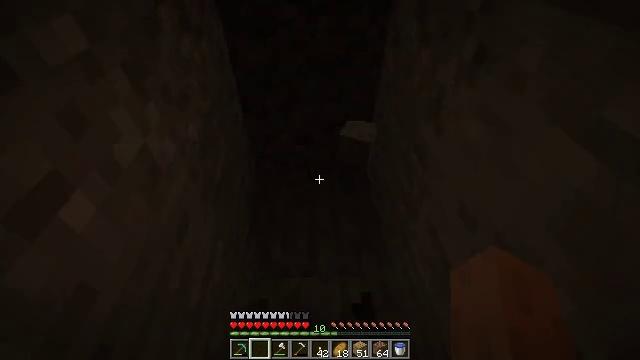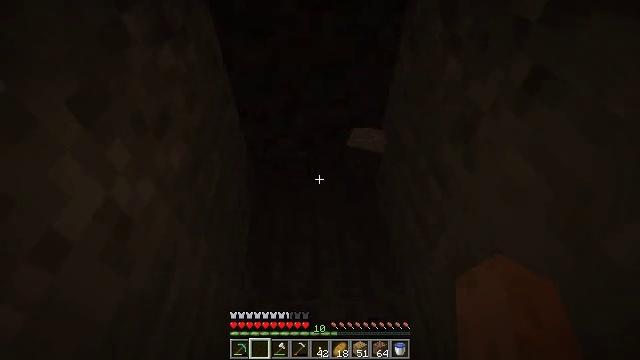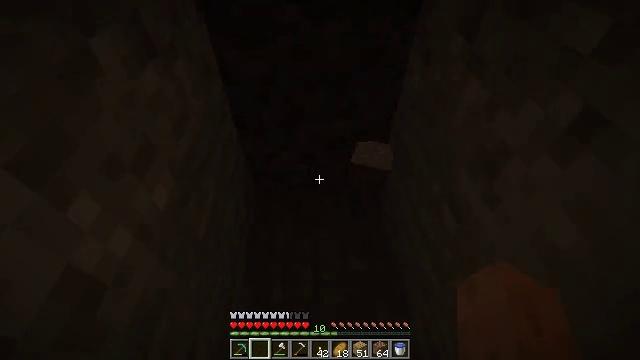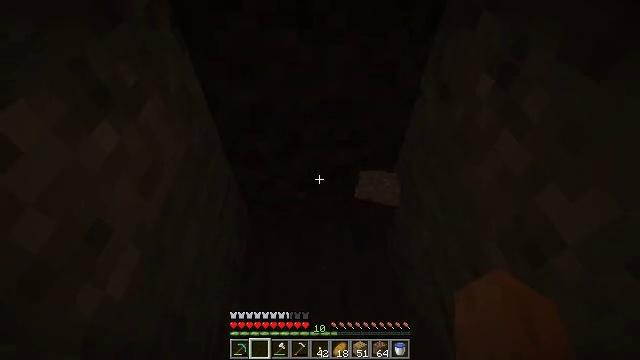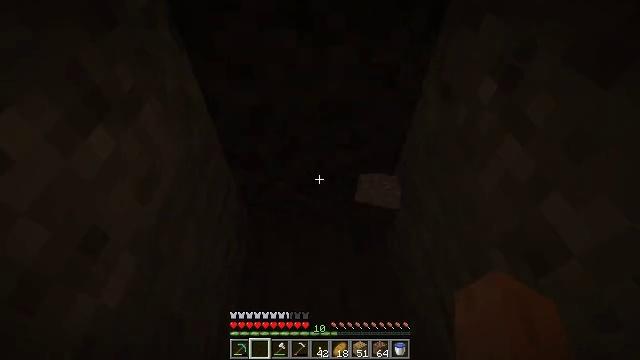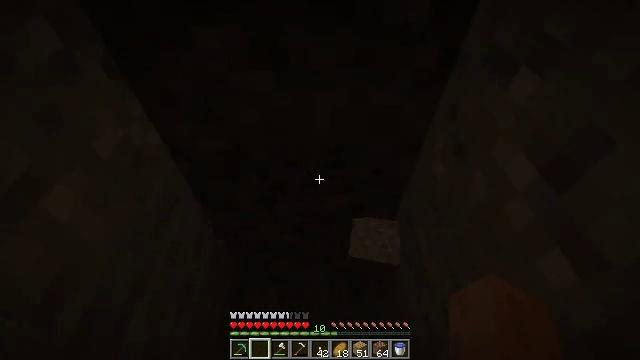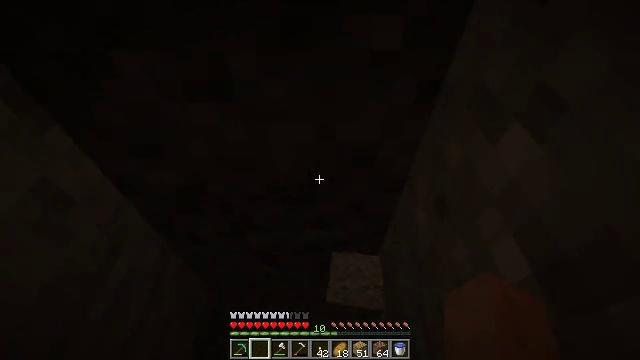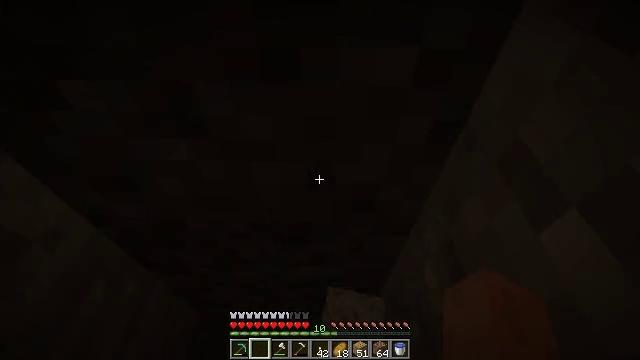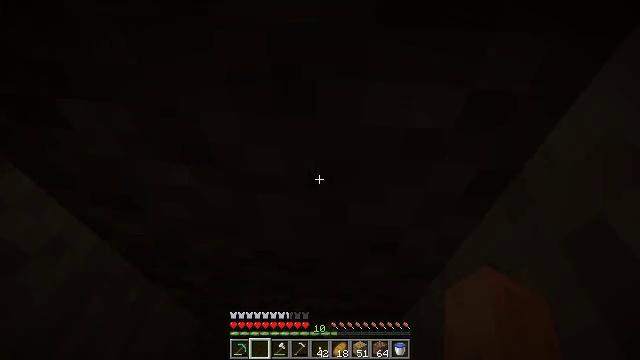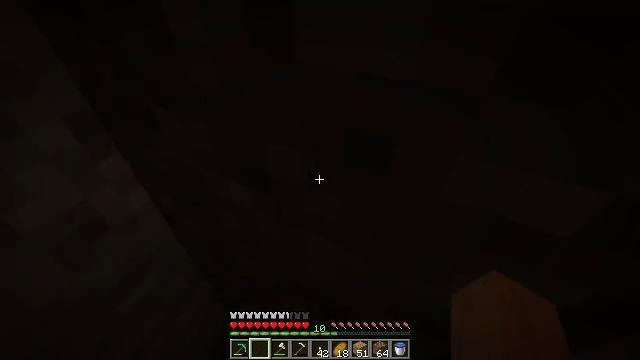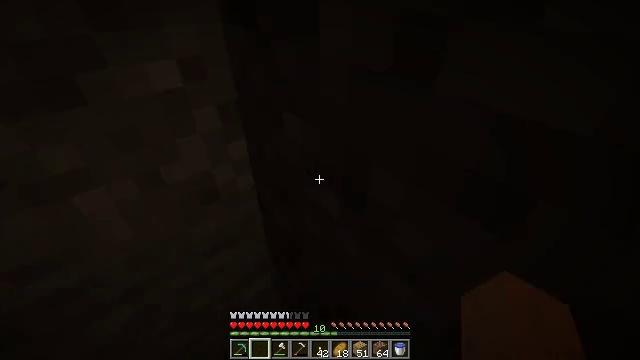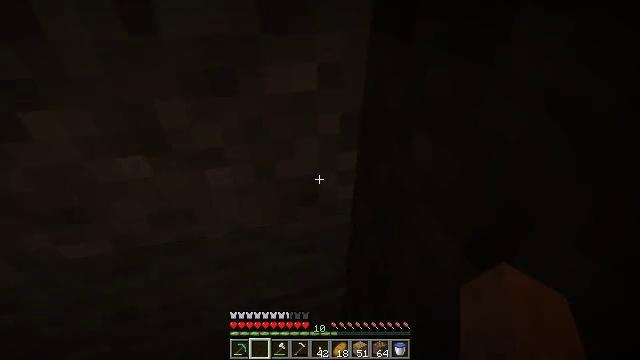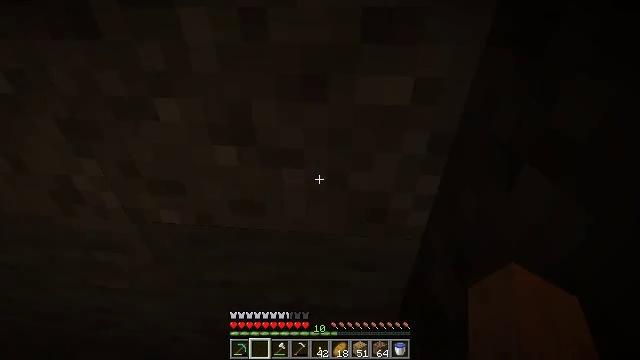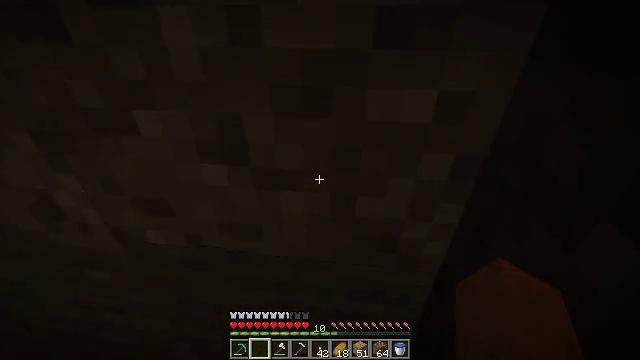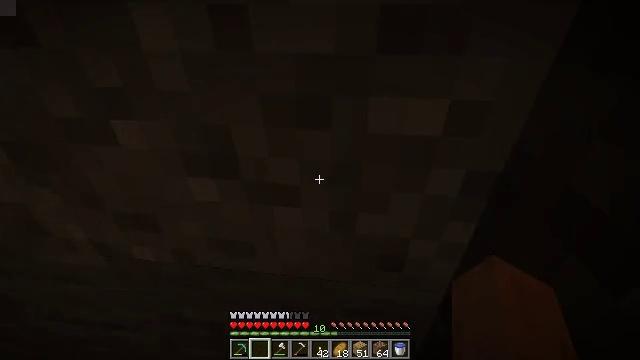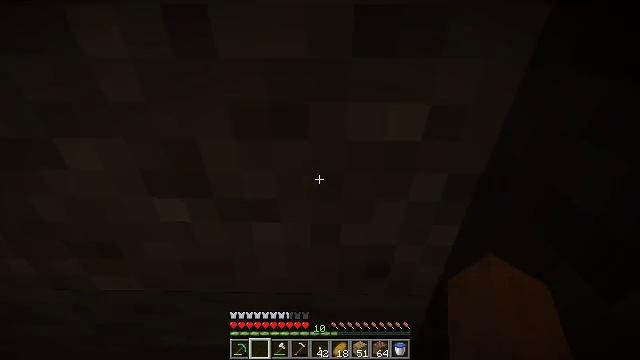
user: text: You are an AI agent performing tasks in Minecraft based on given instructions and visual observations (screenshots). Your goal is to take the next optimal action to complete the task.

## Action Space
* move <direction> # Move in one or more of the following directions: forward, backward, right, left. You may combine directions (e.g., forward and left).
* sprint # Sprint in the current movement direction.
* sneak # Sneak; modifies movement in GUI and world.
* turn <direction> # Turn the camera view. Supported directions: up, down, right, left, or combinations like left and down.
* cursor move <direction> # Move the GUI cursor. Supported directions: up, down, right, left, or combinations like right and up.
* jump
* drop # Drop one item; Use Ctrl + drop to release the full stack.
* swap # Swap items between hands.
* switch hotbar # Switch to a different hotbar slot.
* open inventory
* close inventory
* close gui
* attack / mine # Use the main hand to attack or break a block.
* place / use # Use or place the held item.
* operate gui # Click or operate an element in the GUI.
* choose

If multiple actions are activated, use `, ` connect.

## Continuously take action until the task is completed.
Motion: motion action
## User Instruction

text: Collect gravel for your inventory.
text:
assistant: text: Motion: move forward, turn down
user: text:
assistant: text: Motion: move forward
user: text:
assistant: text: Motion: move forward
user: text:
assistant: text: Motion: move forward
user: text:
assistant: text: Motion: move forward and move right
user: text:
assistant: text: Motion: move forward and move right, turn left
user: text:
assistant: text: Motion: move forward and move right, turn left
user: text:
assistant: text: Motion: move forward and move right, turn left and up
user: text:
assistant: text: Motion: move forward and move right, turn left and up
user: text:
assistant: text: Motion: move forward and move right, turn left and up
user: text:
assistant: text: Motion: move forward and move right, turn left and up
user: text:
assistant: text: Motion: move forward and move right, turn left and up
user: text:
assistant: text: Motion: move right, turn left
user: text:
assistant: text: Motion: no_op
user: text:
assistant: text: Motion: turn right
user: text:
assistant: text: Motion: turn right, switch to hotbar 1
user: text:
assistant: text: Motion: turn right and down, switch to hotbar 1
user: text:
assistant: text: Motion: turn right, switch to hotbar 1
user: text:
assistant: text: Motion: attack / mine
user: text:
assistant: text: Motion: attack / mine
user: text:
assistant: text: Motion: turn right, attack / mine
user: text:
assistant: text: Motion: move back, turn right, attack / mine
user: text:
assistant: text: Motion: move back, attack / mine
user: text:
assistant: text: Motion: move back, attack / mine
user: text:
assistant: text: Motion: move back, attack / mine
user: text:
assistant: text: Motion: move back, turn right and up, attack / mine
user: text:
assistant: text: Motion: move back, turn right and up, attack / mine
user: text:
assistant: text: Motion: turn right and up, attack / mine
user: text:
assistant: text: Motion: turn right and up, attack / mine
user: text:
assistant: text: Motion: turn up, attack / mine